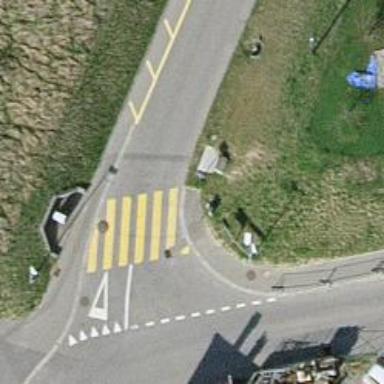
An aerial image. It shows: Zebra crossing on the road.